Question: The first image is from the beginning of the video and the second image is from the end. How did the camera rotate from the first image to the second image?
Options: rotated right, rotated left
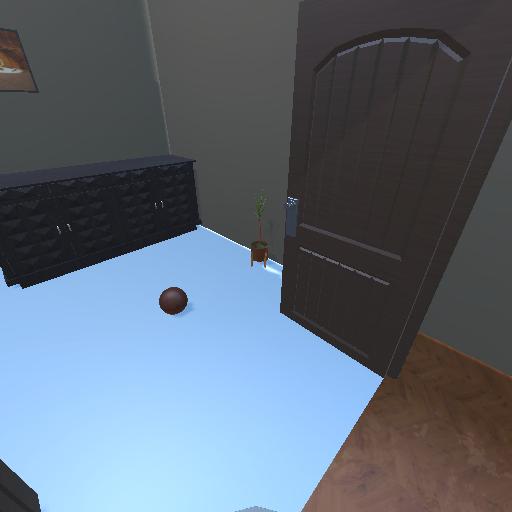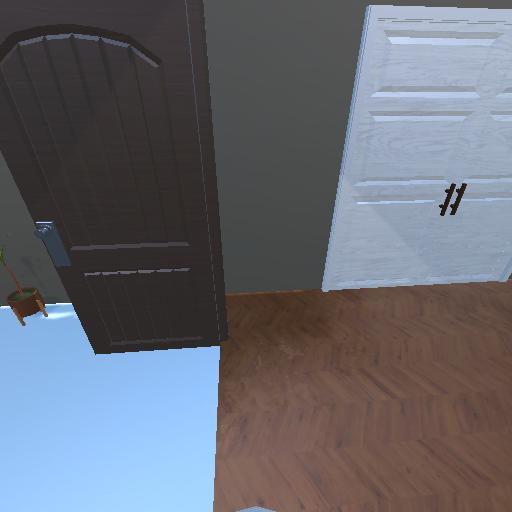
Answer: rotated right